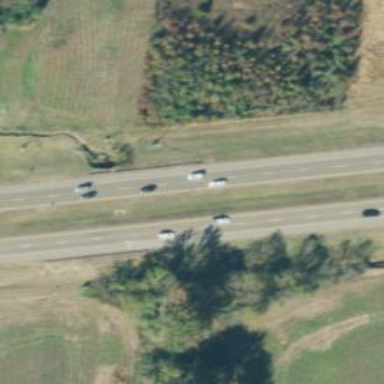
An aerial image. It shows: Trunk highway.